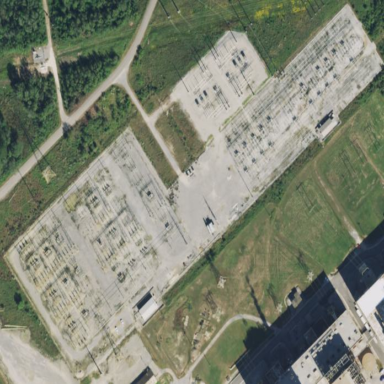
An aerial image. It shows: Outdoor power substation at the transmission level.